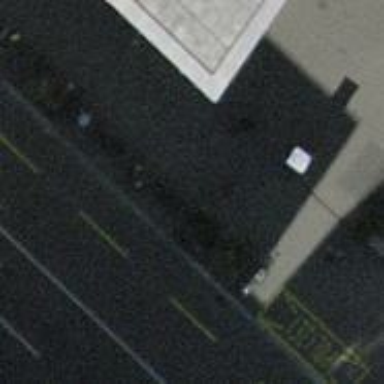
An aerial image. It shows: Black bench.